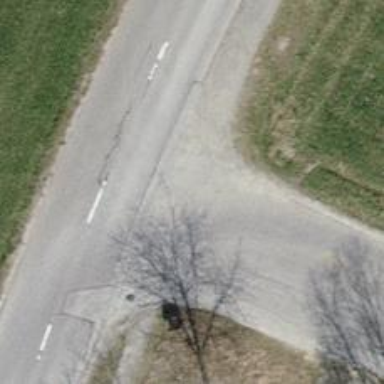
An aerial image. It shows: Unmarked crossing on pebblestone footway.